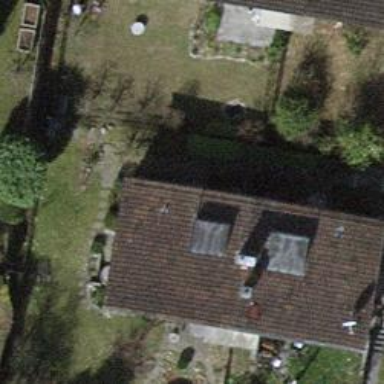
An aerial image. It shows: Semidetached house.